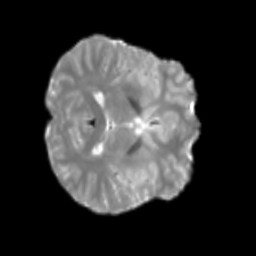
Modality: T2w
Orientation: axial
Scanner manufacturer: siemens
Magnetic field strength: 3 T
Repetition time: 4 s
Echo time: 0.0594 s